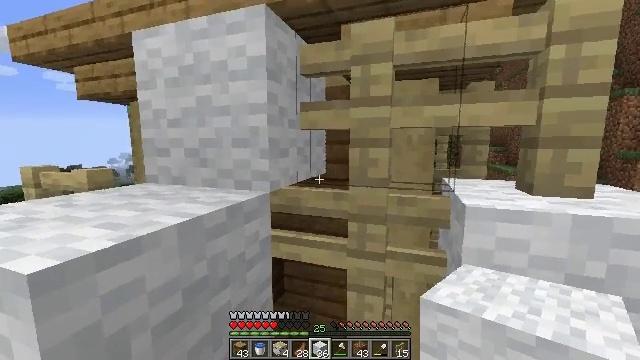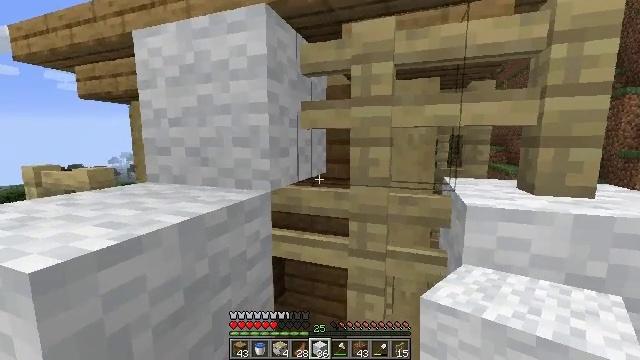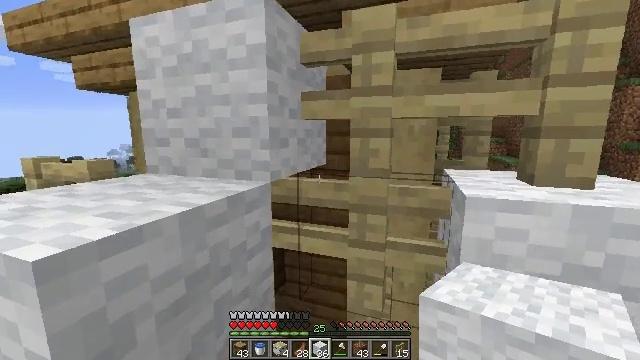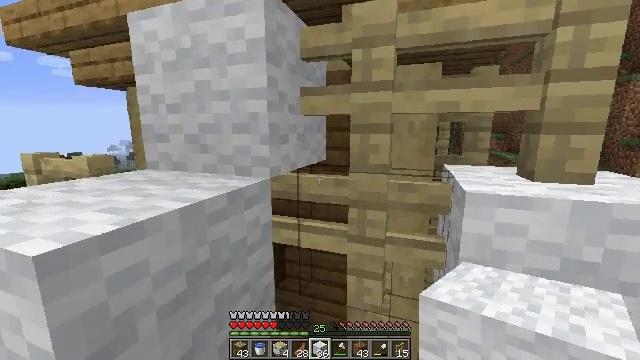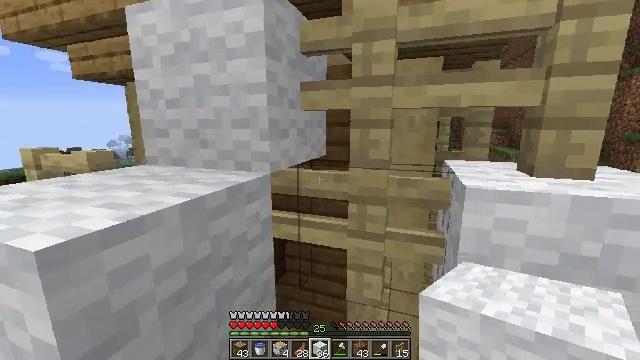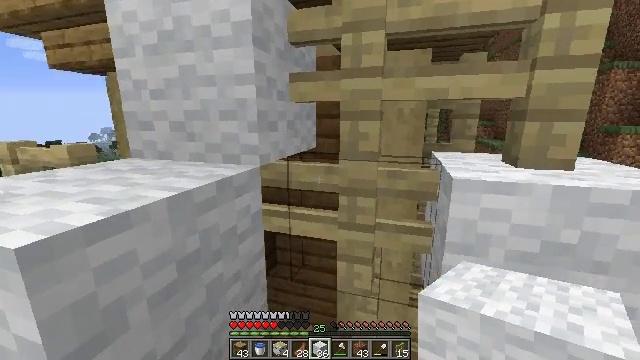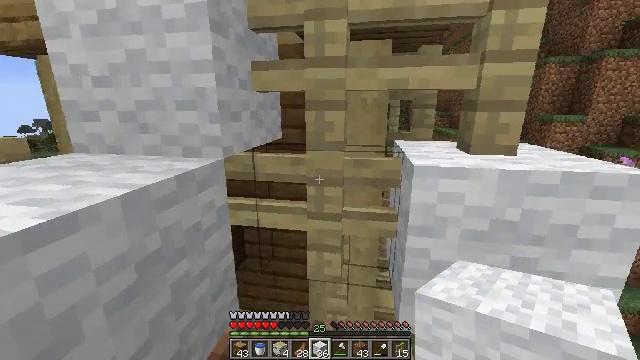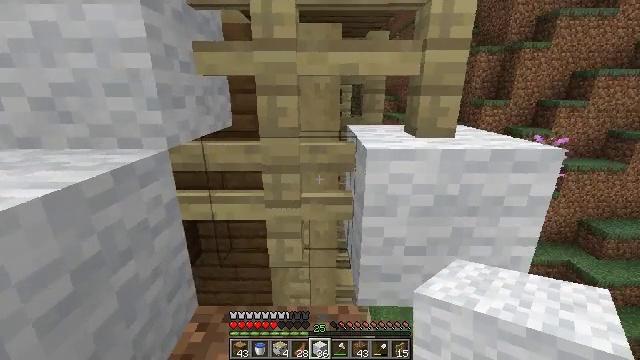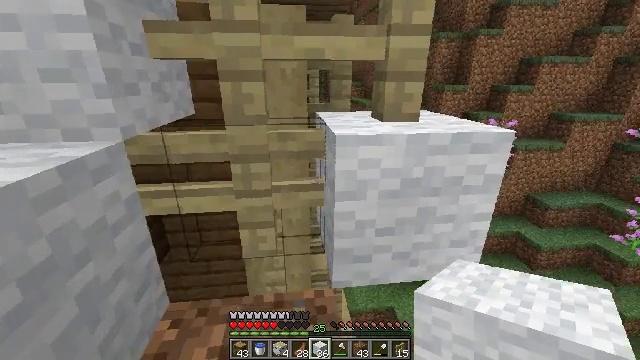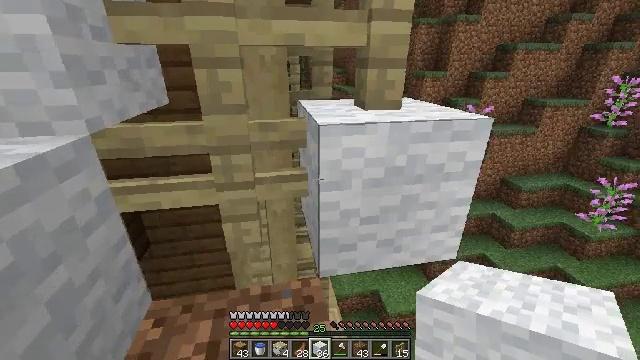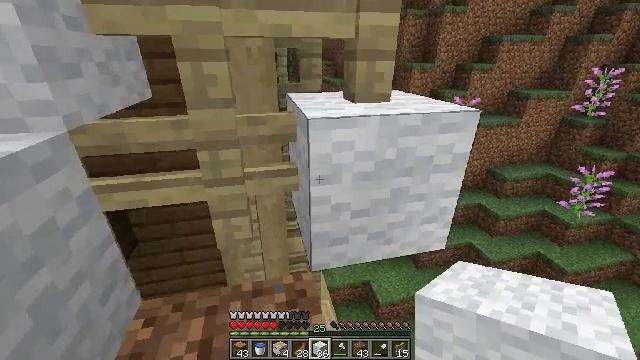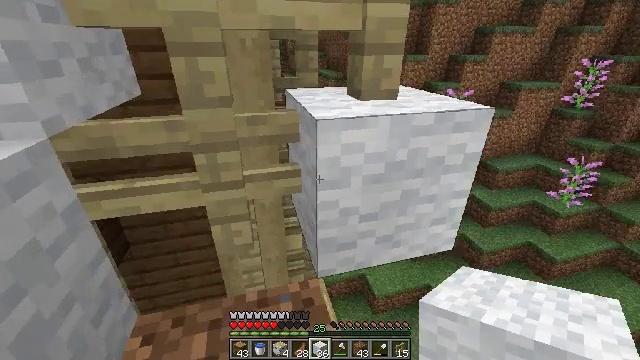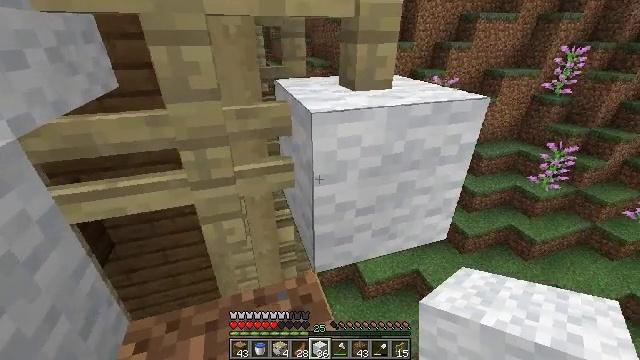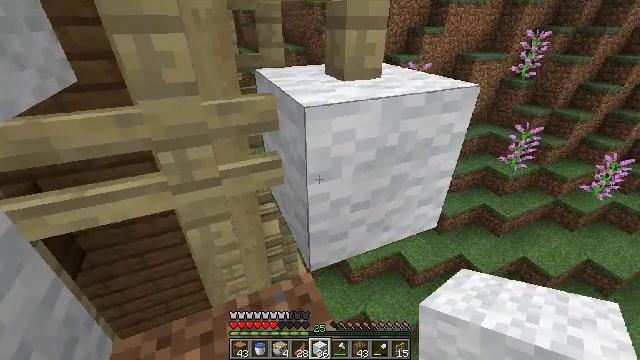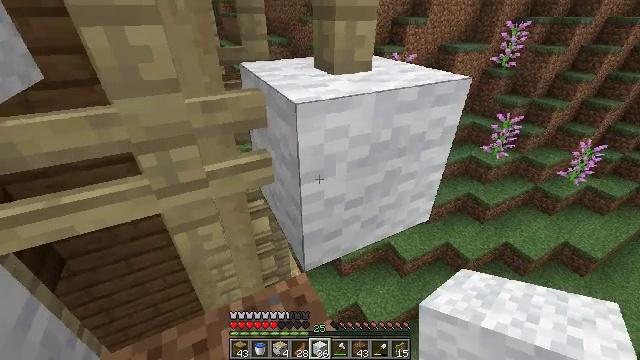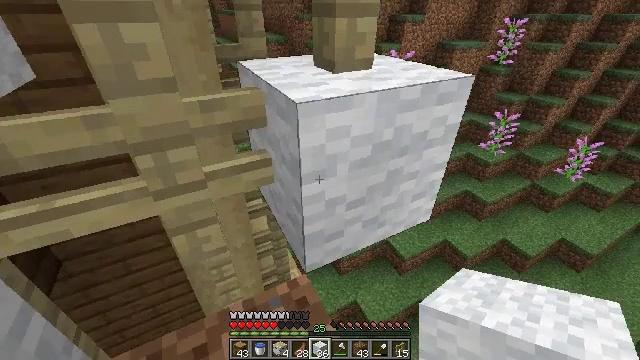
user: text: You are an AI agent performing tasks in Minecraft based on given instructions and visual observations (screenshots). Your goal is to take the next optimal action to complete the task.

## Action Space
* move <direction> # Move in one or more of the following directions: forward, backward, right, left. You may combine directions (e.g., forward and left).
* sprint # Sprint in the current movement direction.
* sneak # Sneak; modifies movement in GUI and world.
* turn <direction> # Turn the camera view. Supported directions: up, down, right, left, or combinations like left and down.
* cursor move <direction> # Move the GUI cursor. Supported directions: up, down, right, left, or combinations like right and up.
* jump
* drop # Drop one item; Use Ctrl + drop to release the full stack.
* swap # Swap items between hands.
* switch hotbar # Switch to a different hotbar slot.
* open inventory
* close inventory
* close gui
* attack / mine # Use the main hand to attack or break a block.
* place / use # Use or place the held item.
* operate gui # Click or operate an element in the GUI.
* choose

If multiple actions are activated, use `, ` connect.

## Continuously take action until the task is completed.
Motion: motion action
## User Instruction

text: Retrieve white wool from a structure.
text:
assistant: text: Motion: sneak
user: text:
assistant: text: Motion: sneak, turn down
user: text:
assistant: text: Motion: sneak
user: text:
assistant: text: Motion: sneak, turn down
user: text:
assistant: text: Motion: sneak, turn right and down
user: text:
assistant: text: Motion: sneak, turn right and down
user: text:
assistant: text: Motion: sneak, turn right and down
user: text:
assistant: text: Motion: sneak, turn right and down
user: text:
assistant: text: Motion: move forward, sneak, turn right and down
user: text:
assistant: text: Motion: move forward and move left, sneak, turn right and down
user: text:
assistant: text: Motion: move forward and move left, sneak, turn right and down
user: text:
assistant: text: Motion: move forward and move left, sneak, turn right and down
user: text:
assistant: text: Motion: move forward and move left, sneak, turn right and down
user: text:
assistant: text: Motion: move forward, sneak, turn right and down
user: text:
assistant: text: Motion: sneak
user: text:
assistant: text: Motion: sneak
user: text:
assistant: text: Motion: sneak
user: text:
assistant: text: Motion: sneak
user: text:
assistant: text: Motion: sneak
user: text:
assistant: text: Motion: sneak, turn right
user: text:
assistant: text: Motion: sneak, turn right
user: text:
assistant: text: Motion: sneak
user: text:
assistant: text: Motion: sneak
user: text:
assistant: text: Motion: sneak
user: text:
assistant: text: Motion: sneak
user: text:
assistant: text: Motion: sneak
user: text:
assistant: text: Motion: sneak
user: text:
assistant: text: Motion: sneak
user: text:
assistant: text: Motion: sneak
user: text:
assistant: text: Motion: sneak